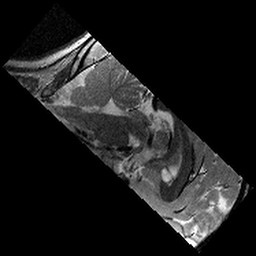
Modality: T2w
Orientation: sagittal
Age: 11
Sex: female
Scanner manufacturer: siemens
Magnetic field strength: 3 T
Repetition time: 9.23 s
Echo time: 0.067 s